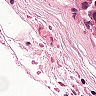
Metastatic tissue present: yes